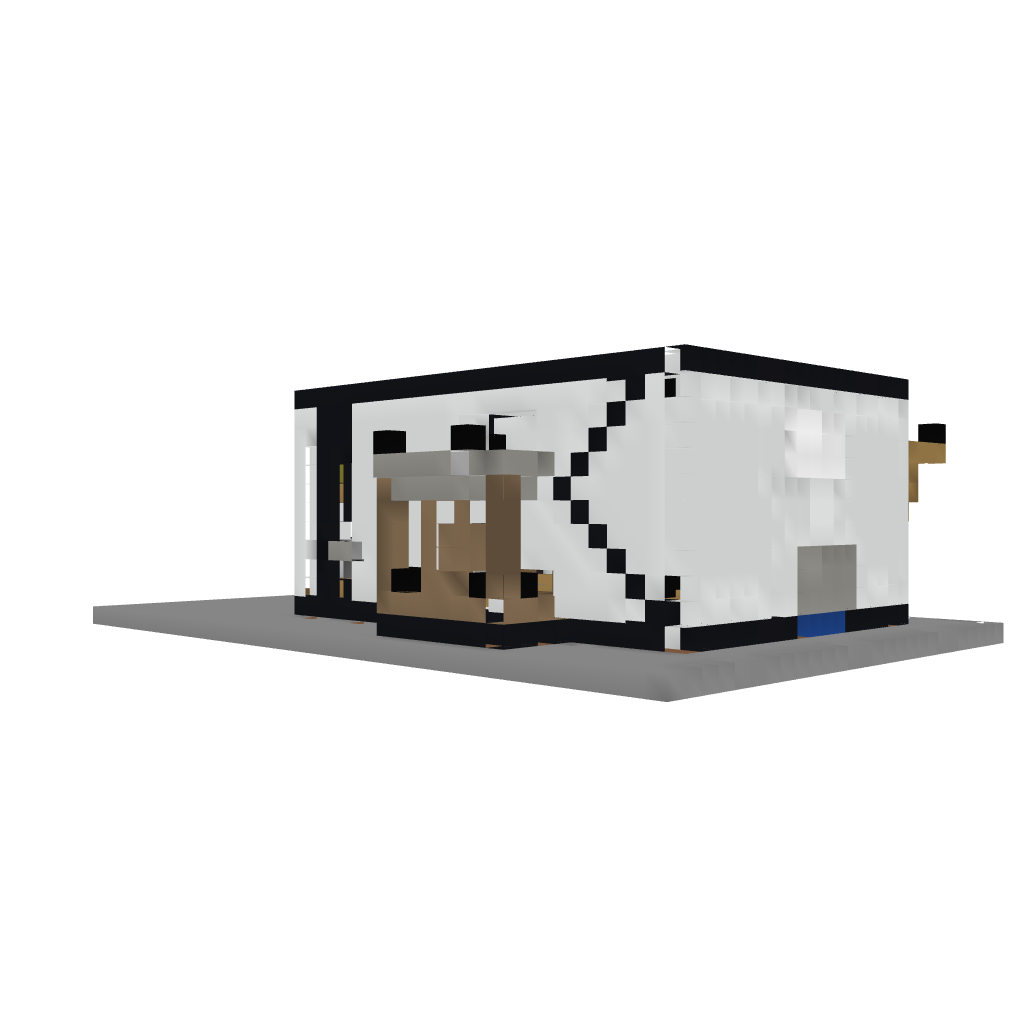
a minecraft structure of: modern house schematic